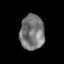
Tissue: prostate
Cell type: T cells
Senescence score: 0.2737
Nuclear area (px): 838
Mean DAPI intensity: 118.913